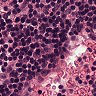
Metastatic tissue present: no